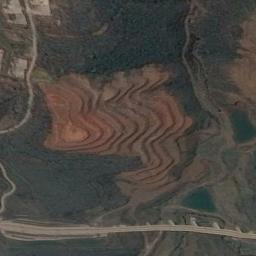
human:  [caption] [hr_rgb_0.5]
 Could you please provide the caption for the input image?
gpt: The bare and green terrace is next to some trees .

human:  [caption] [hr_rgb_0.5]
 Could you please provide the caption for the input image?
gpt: There are many green plants on the terrace .

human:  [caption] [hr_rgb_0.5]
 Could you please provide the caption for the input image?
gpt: A large dense layer of brown terraces with large green trees .

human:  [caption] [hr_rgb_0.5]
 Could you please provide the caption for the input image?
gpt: There was a little weed around the terraces .

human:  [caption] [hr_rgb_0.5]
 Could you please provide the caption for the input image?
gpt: There are green meadows beside the terraces .